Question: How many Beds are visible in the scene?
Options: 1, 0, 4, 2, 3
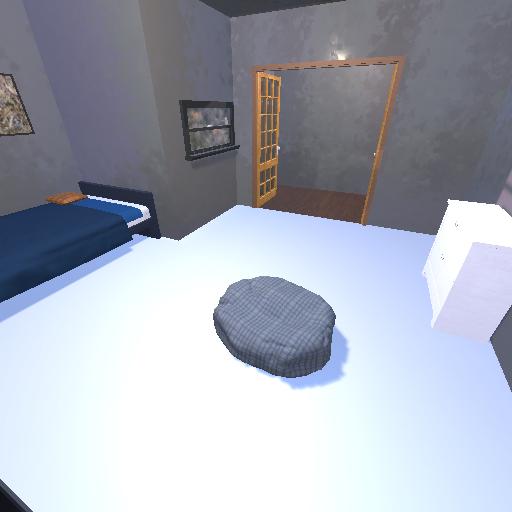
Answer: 1